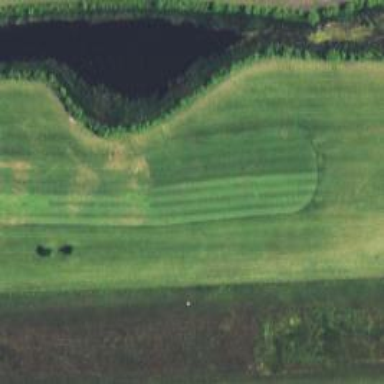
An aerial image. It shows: View of golf hole.